Question: I am using connection profiles for connecting to postgres database.After copying reports in tomcat,i am getting error(ie:"unable to determine the default workspace location.Check your OSG-iless platform configuration
of the plugin or datatools workspace path") when tomcat starts.I am attaching screenshot of that error.Can anyone please help to figure out this issue..

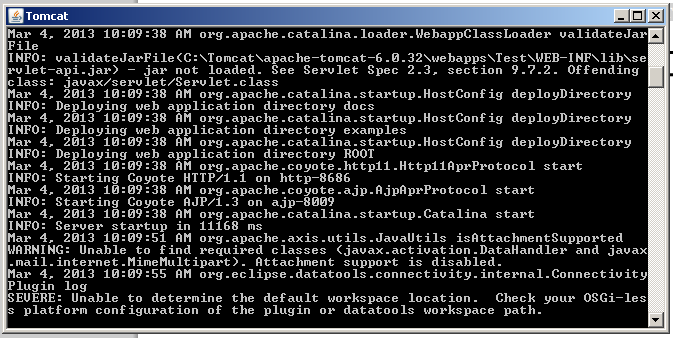
Answer: You need to set the DTP Workspace. Take a look at this wiki page:
<URL>
or you can download the osgi birt runtime. You can find it on the full download page. For example 4.2.2 is located here:
<URL>